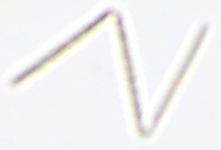
Label: Thalassionema